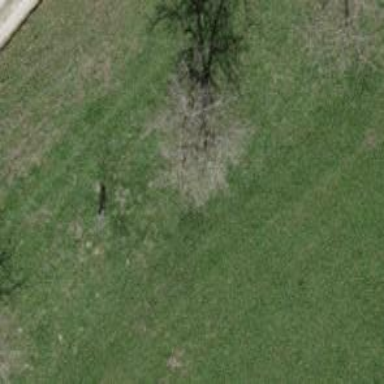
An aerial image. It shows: Single tag "natural: tree."